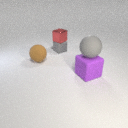
large brown rubber sphere in front of small gray rubber cube